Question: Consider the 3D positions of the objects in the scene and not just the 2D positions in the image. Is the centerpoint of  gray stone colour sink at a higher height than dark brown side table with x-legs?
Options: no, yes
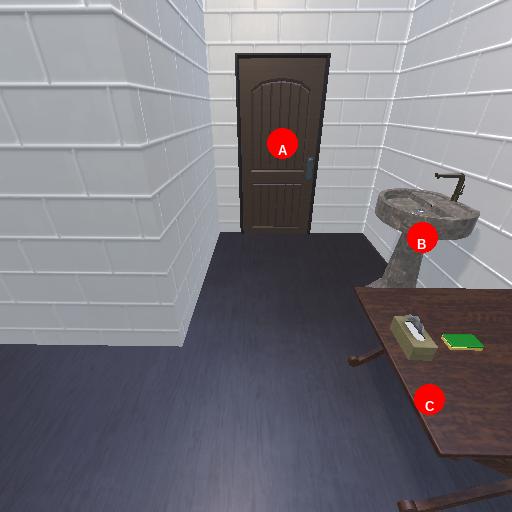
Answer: no